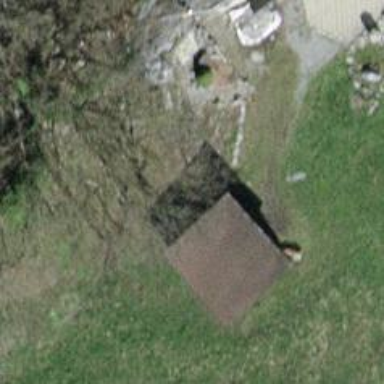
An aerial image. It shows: Shed building.